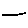
Label: line